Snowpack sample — Rabbit Ears Pass, Jackson County, Colorado, USA (12/17/25, 1:08 PM MST)
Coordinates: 40.387, -106.625
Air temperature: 34 °F
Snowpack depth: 46 cm
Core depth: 40 cm
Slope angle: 6°, slope face: 165°
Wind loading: medium
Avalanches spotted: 0
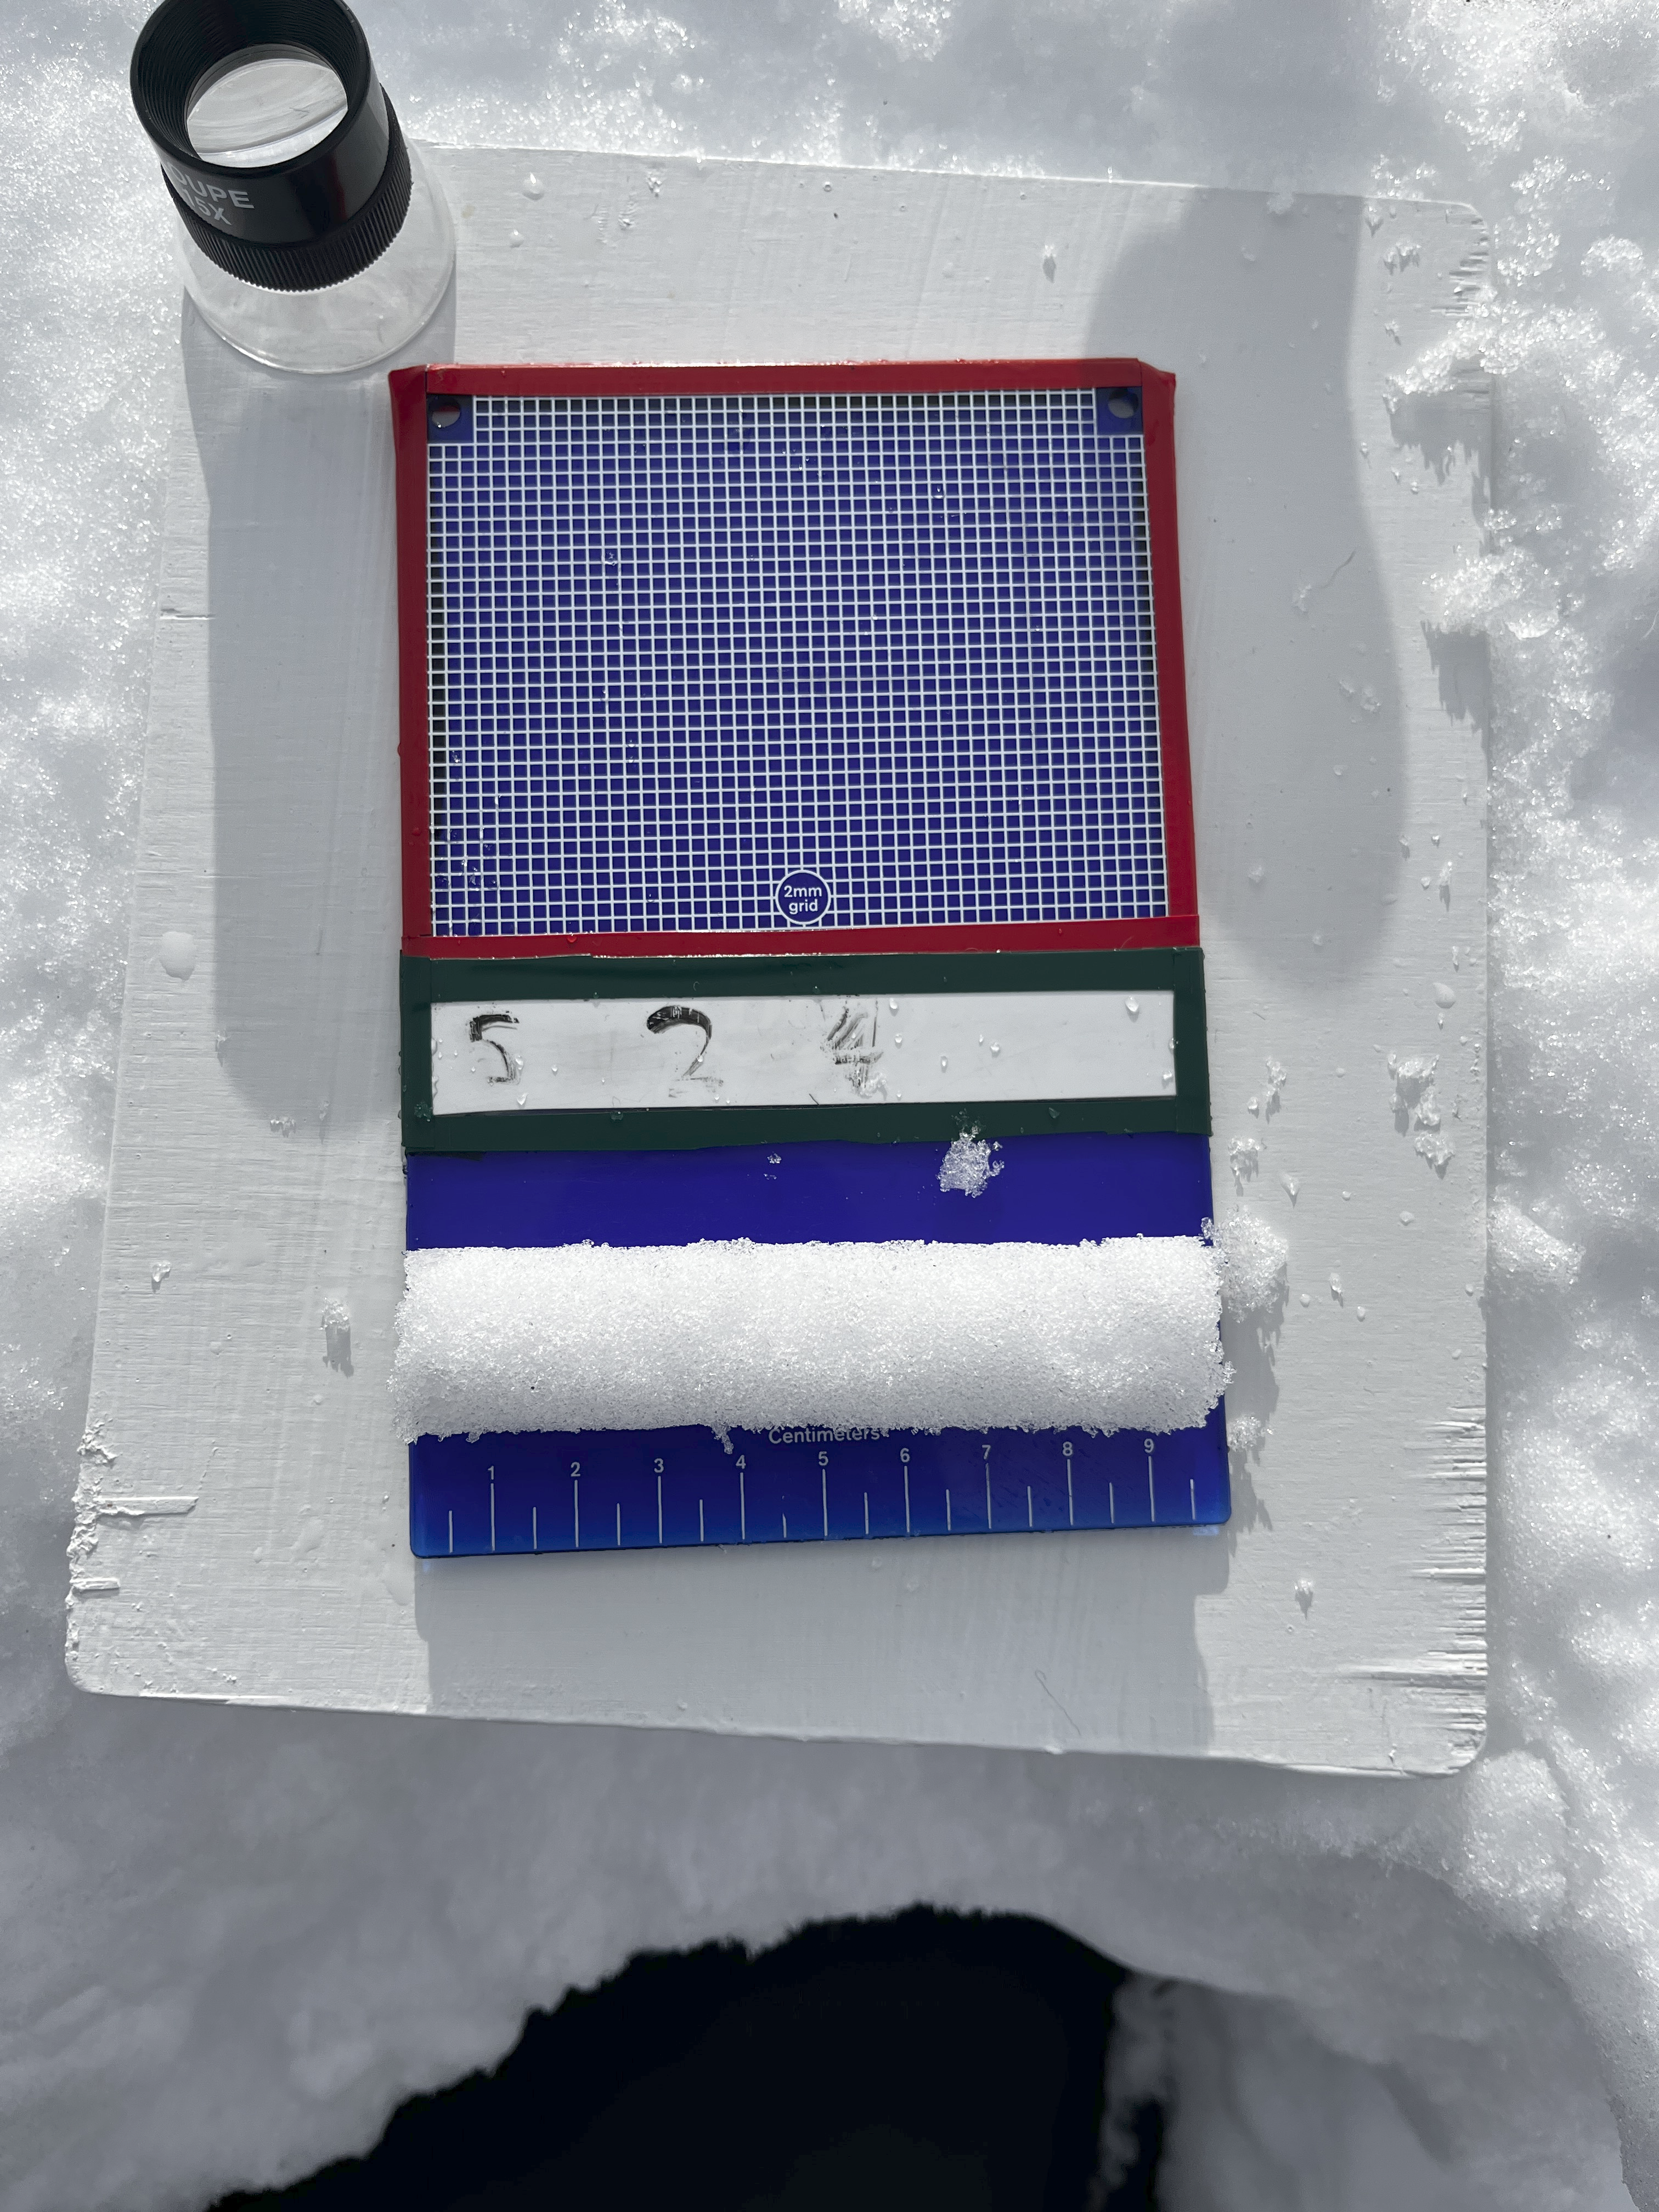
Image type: crystal_card
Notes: No avalanches spotted nearby, although collected in a meadowy area with minimal risk on this face of the pass.